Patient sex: M
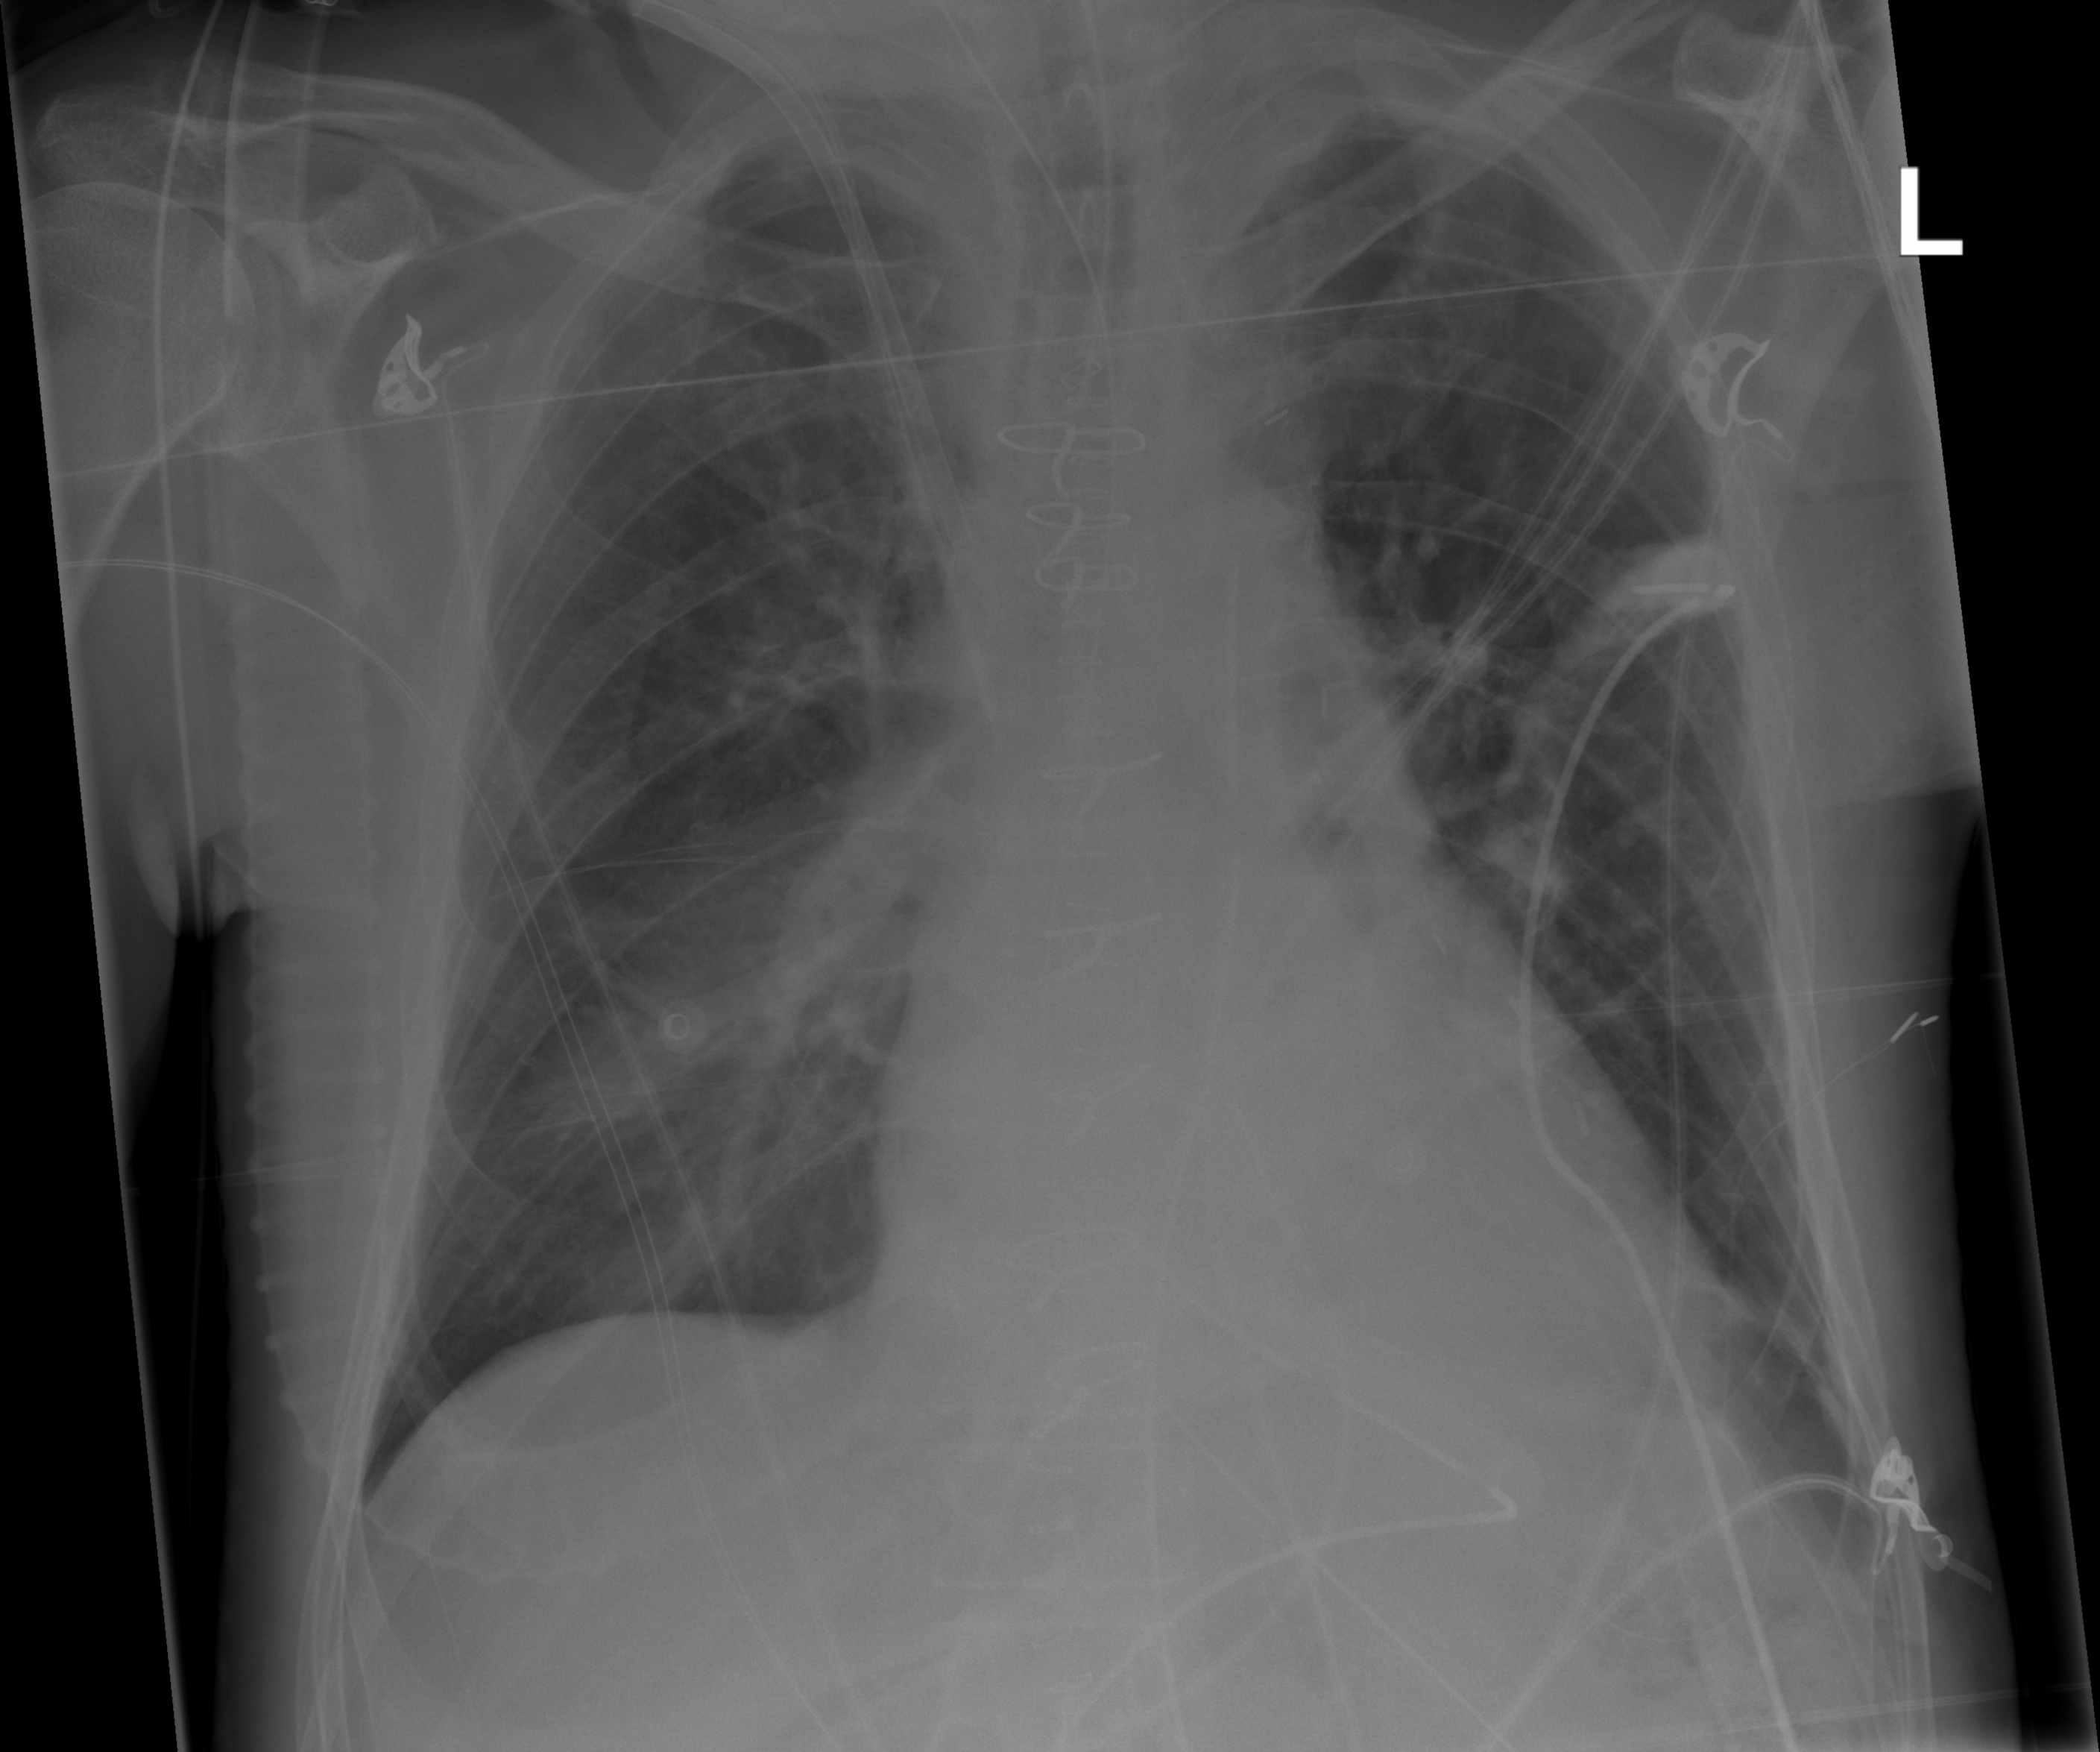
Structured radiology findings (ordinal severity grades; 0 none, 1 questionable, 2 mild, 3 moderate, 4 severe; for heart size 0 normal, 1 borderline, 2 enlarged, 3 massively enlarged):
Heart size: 2
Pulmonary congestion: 0
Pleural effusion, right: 0
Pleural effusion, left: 2
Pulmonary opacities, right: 0
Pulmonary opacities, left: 0
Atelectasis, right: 2
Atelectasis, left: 0